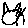
Label: cat